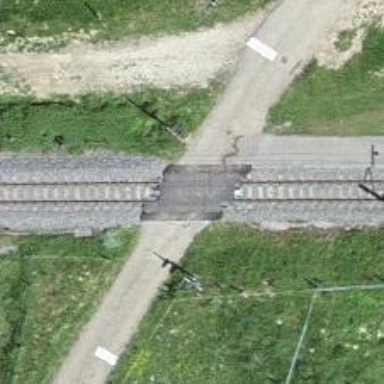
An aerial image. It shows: Level crossing with lights and saltire.